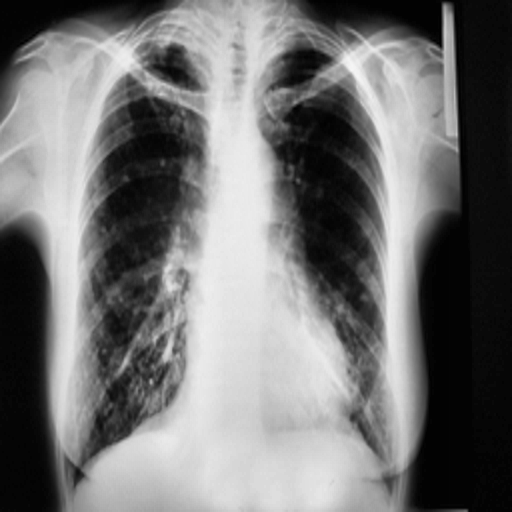
Finding: TUBERCULOSIS